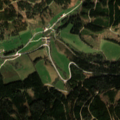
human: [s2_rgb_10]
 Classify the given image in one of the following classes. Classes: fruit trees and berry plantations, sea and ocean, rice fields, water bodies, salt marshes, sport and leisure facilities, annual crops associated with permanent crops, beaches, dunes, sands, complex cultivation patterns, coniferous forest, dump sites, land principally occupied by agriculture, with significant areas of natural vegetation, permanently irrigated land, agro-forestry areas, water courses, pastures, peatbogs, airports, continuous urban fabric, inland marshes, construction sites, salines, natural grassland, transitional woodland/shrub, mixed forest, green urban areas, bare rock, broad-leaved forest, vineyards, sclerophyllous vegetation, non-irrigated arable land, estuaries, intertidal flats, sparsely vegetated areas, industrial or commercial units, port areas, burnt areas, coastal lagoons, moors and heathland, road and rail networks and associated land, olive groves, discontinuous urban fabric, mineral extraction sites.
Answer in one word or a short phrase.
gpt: pastures, coniferous forest